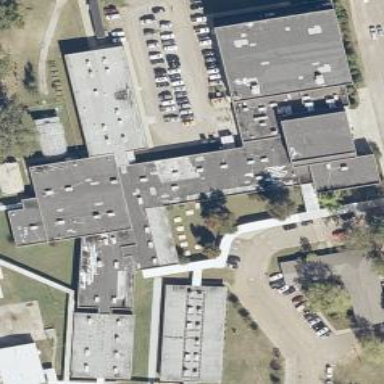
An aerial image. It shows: School building.